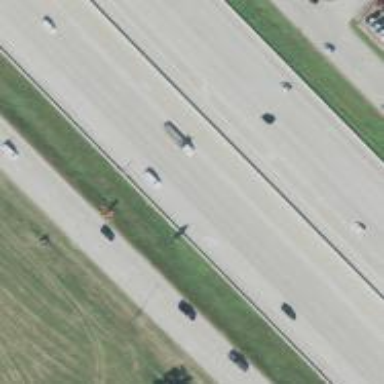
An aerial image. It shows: Motorway.